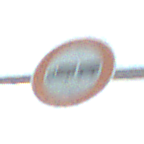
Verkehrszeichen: VerbotLastkraftwagenMitAnhaenger
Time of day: SunriseSunset
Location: Outdoor (Beach)
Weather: Clear
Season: NotSpecified
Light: Natural